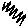
Label: zigzag